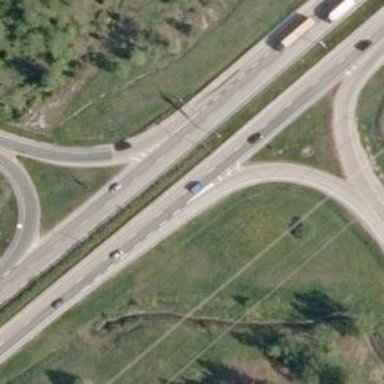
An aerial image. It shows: Motorway junction.